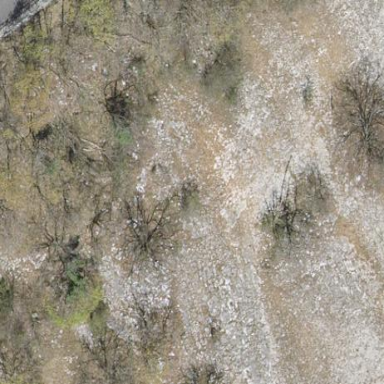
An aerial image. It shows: Natural scree.